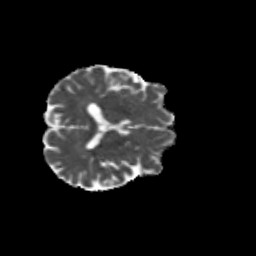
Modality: MD
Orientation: axial
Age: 68
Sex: male
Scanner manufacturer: siemens
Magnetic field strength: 3 T
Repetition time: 4.71 s
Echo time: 0.0906 s